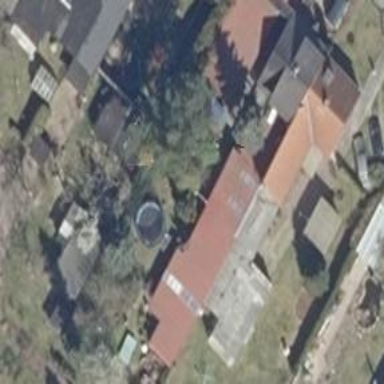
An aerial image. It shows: Semidetached house with gabled roof.